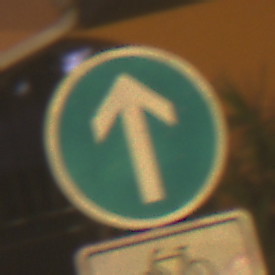
Verkehrszeichen: VorgeschriebeneFahrtrichtungGeradeaus
Zusatzzeichen unten: EinspurigeFahrzeugeFrei5
Umgebung: Outdoor, Urban
Tageszeit: Night
Wetter: Clear
Licht: Artificial
Jahreszeit: NotSpecified
Kontrast: HighContrast